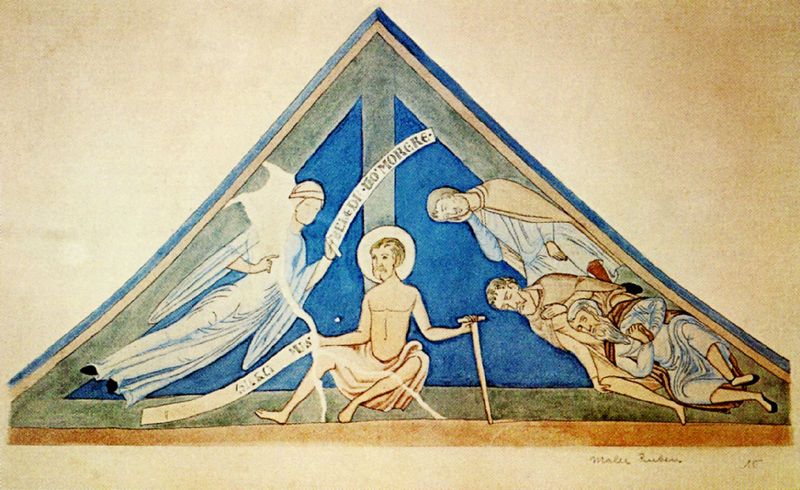
Titel: Der Romanische Kapitelsaal der Abtei Brauweiler
Standort: Brauweiler (EU - D - NRW)
Schlagwörter: blau, dreieck, menschen, männer, weiss, zeichnung, tuch, bart, stock, engel, schrift, schlafen, giebel, maler, halbnackt, beten, heiligenschein, jesus, heiliger, jünger, petrus, schwebend, zelt, chrisus